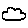
Label: cloud